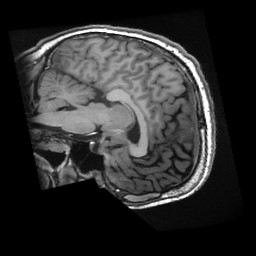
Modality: T1w
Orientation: sagittal
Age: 33
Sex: male
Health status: healthy
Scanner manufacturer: ge
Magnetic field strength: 3 T
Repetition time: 0.008384 s
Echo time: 0.003112 s